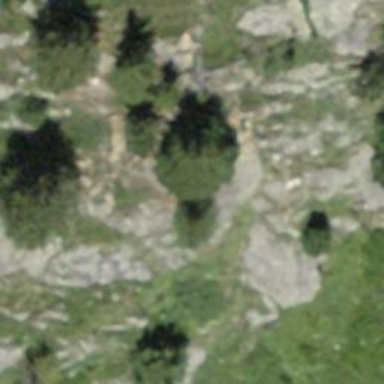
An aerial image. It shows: Landscape with both forest and bare rock.